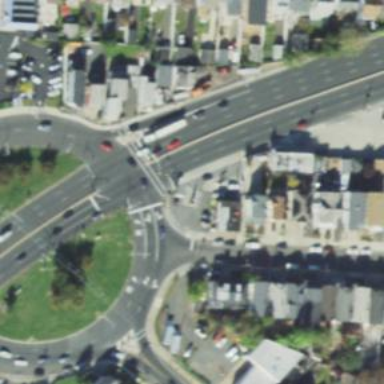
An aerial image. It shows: Secondary road with circular junction.